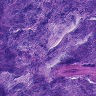
Metastatic tissue present: no